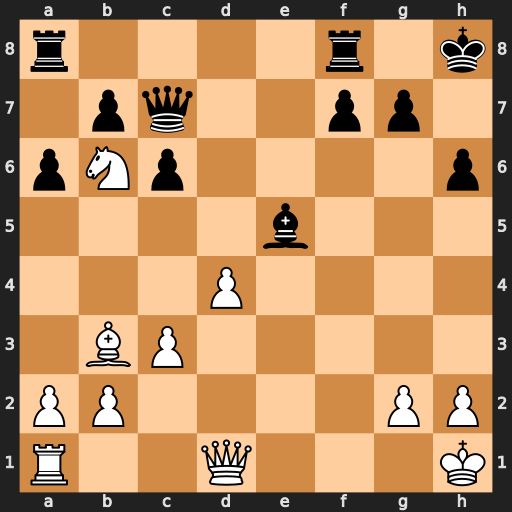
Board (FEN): r4r1k/1pq2pp1/pNp4p/4b3/3P4/1BP5/PP4PP/R2Q3K
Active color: w
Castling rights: -
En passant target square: -
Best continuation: Nxa8 Rxa8 dxe5